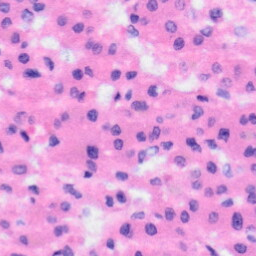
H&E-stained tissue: Liver